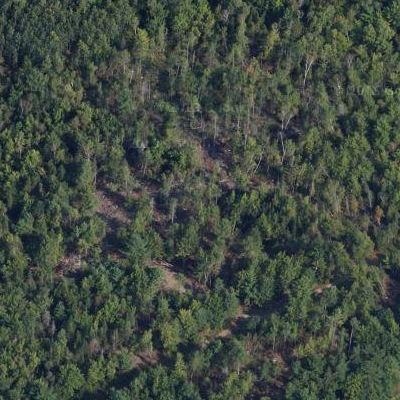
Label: Forest